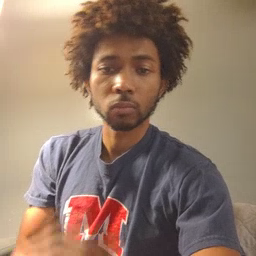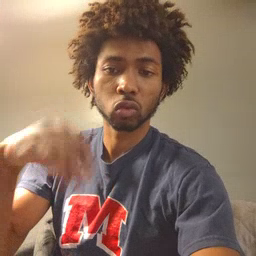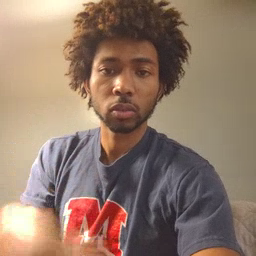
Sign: drop